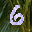
Label: 6